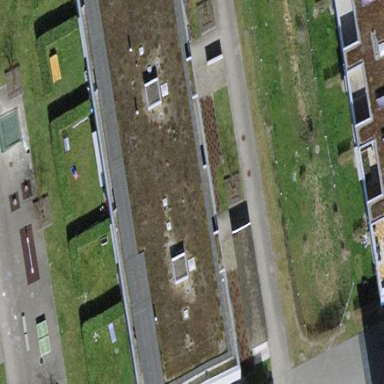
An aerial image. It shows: Building with flat roof.